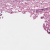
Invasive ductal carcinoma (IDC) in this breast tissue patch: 0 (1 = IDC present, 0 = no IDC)